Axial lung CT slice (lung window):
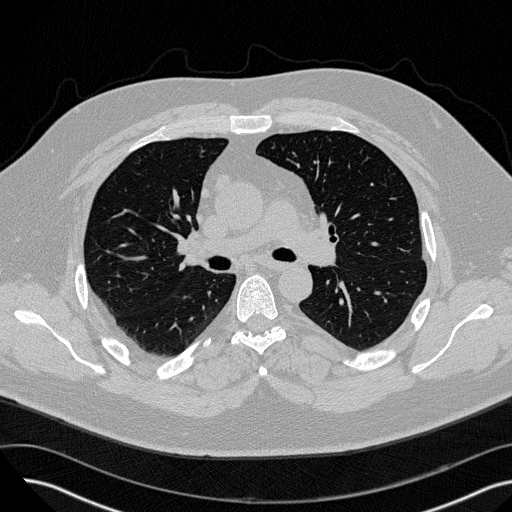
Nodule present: no